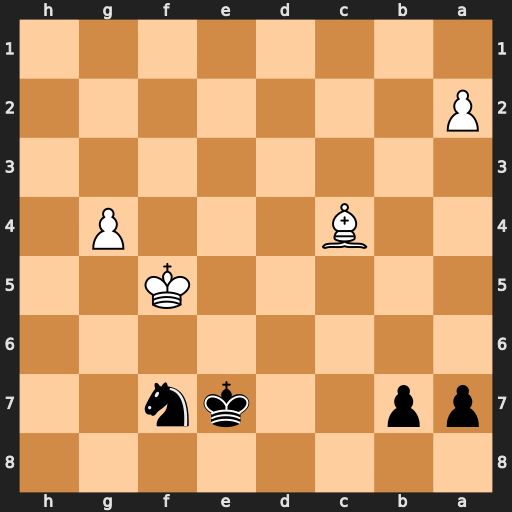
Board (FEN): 8/pp2kn2/8/5K2/2B3P1/8/P7/8
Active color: b
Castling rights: -
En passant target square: -
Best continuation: Nd6+ Kf4 Nxc4